Field crop: maize
Growth stage: 2
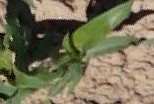
Species: maize